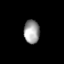
Tissue: lung
Cell type: Endothelial cells
Senescence score: 0.2149
Nuclear area (px): 363
Mean DAPI intensity: 155.54